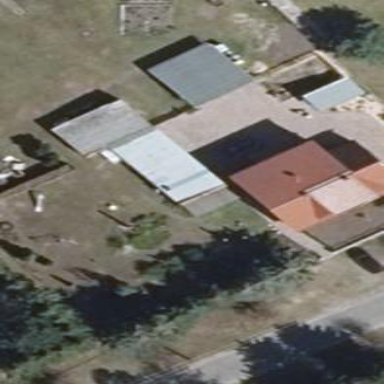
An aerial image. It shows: House with multiple building parts.